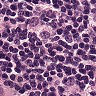
Metastatic tissue present: yes